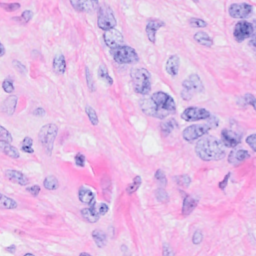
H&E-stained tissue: Breast